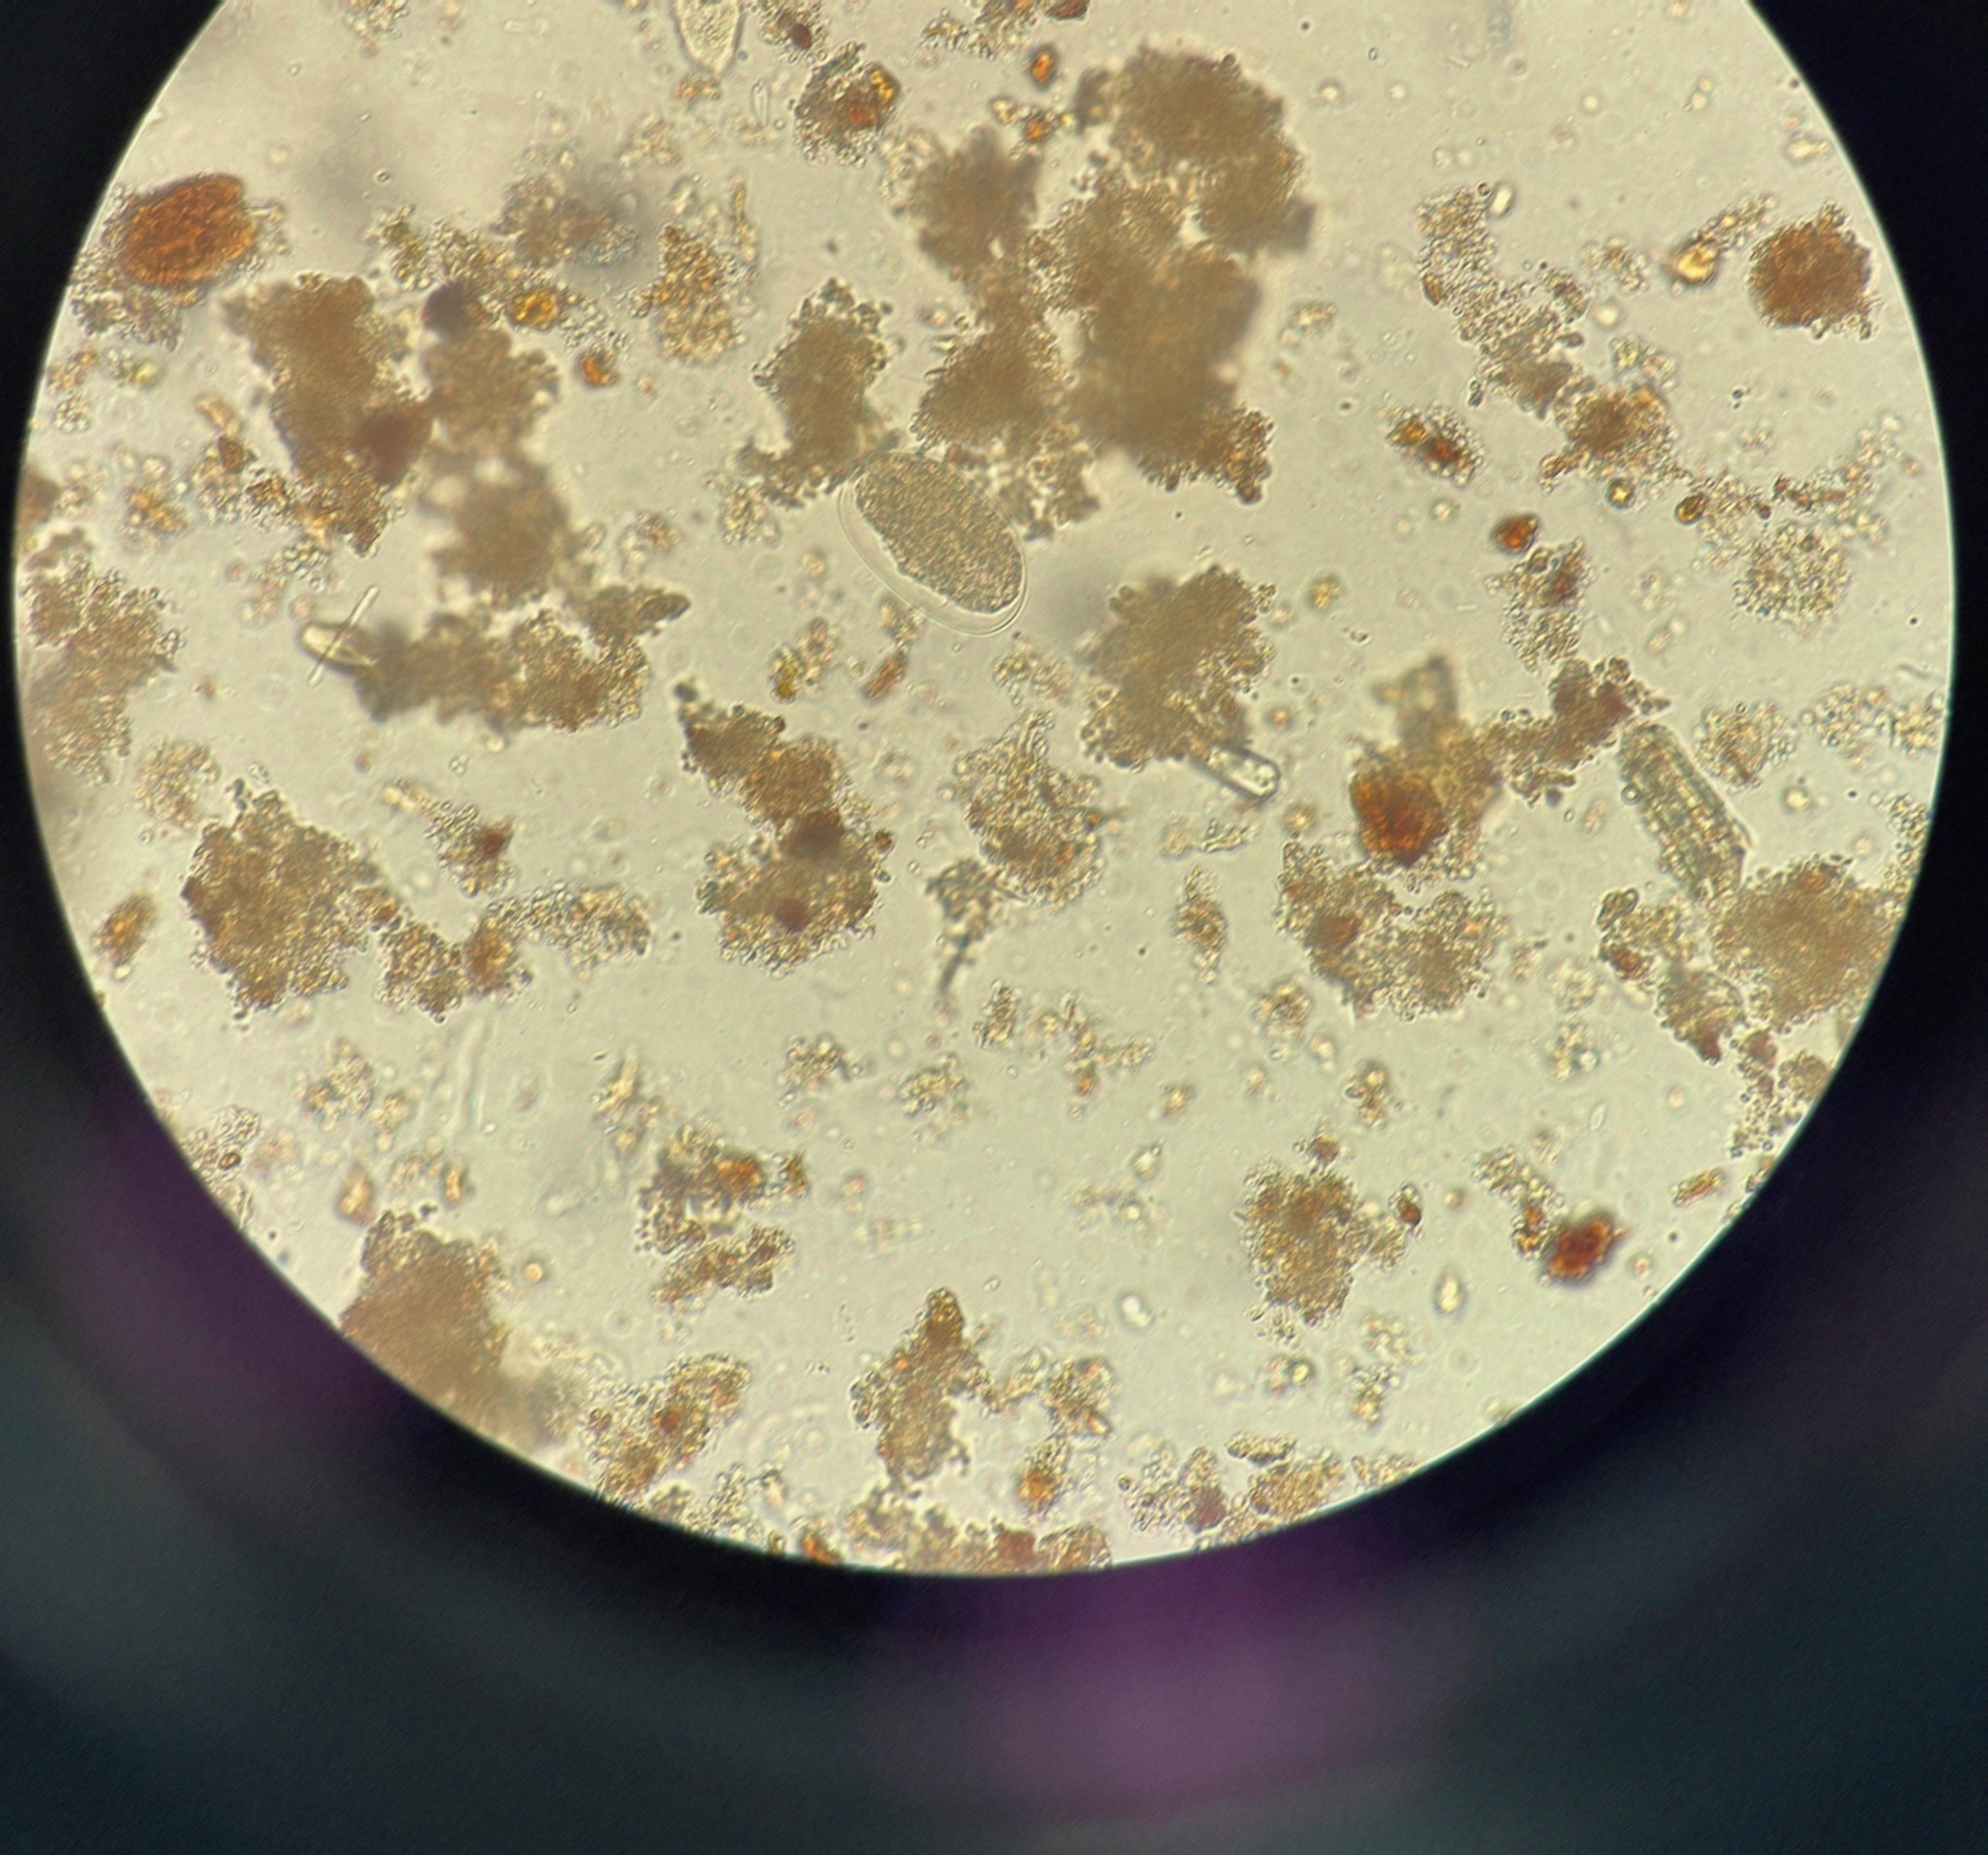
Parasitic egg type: Hookworm egg